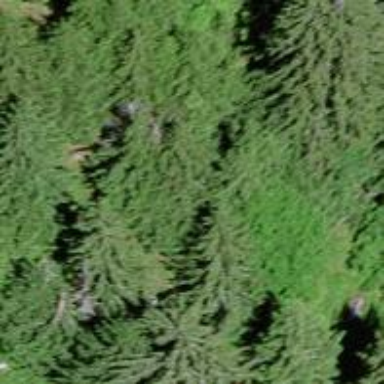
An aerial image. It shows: Forest area.